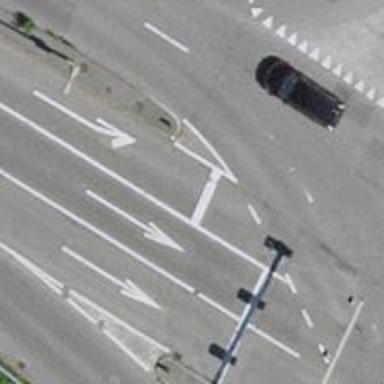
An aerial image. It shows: Primary road with asphalt surface.